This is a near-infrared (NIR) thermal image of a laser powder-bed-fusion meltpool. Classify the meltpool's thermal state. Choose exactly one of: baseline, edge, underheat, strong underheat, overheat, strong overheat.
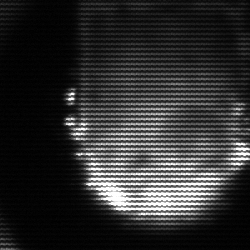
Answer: baseline